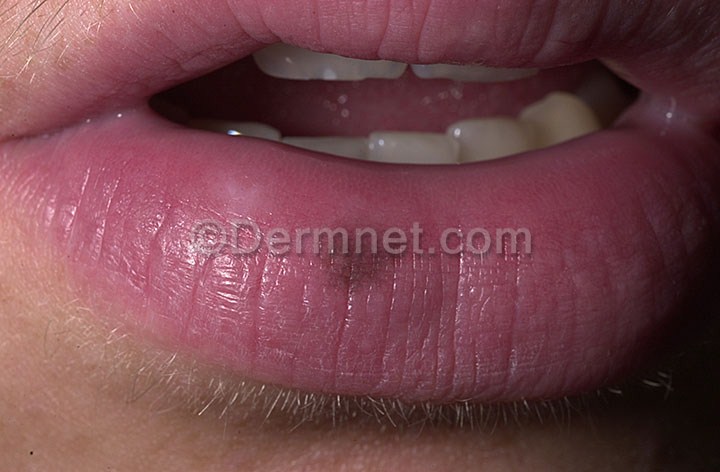
Disease: Melanoma Skin Cancer Nevi and Moles